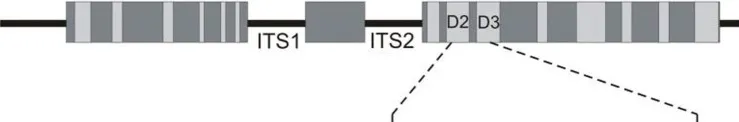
Schematic representation of the seminested PCR technique used for the in vivo diagnosis of G. paralysans- and Aelurostrongylus abstrusus infections.
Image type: chart (chart)